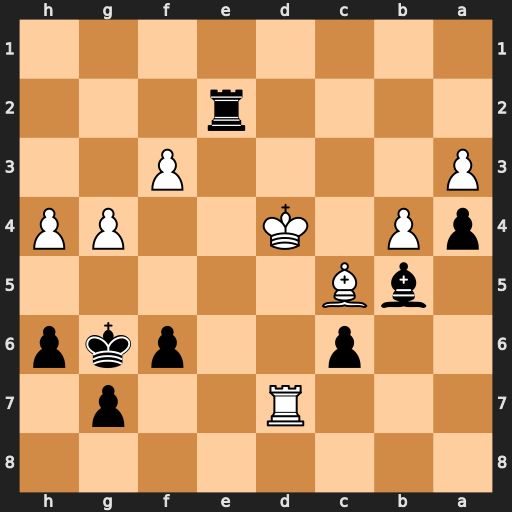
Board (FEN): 8/3R2p1/2p2pkp/1bB5/pP1K2PP/P4P2/4r3/8
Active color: b
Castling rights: -
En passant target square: -
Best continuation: Rd2+ Kc3 Rxd7